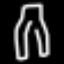
Label: pants